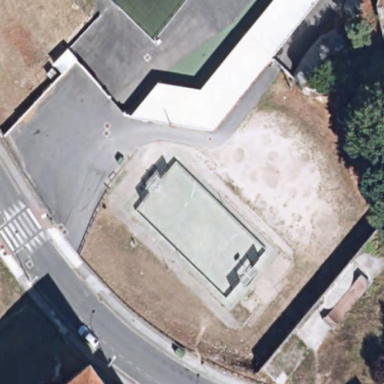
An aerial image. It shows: Basketball court in the leisure land pitch.